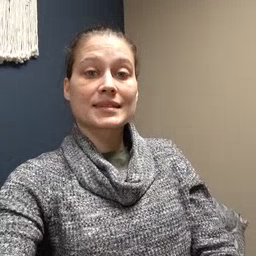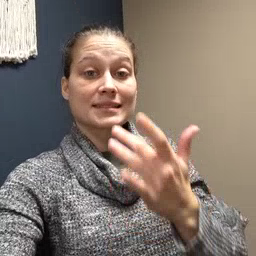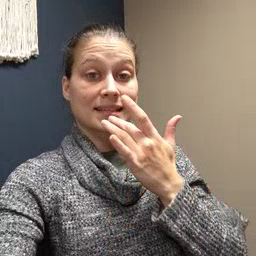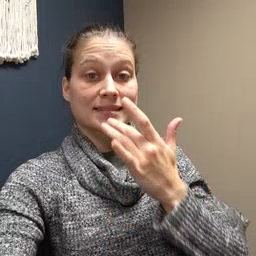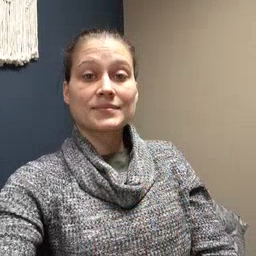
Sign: taste